Question: I have completed client side code by download sample from git for push notification in android.
After execute of app i got app-key and apid from server.
But when i opening the my account in Urban Airship,i found following data that said my app has not registered any application.
What to do now?Any help will be appreciated
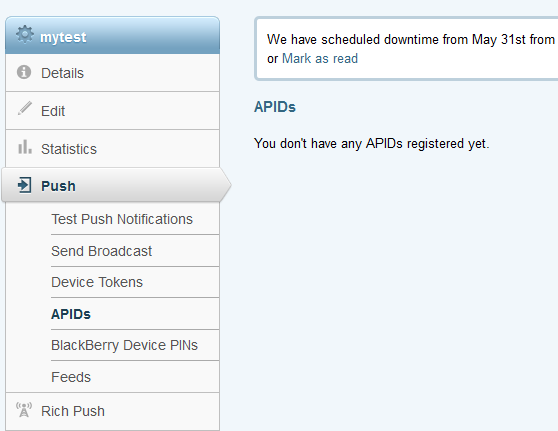
Answer: Urban airship is on maintenance mode.If u try to get apid from there ,u will not get any response.
Another way of push notification in android is use C2DM .
Try google C2DM may u get result.